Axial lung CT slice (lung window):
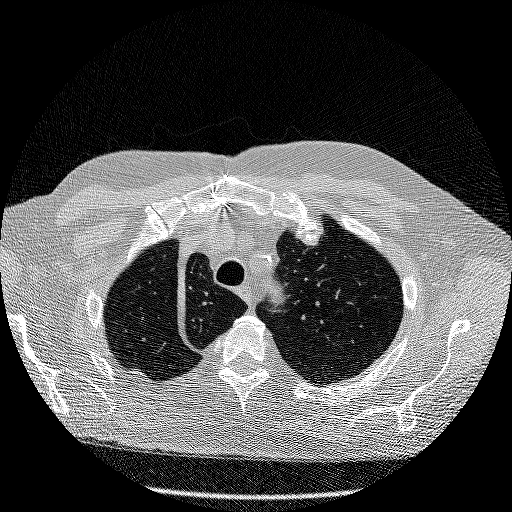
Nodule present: no